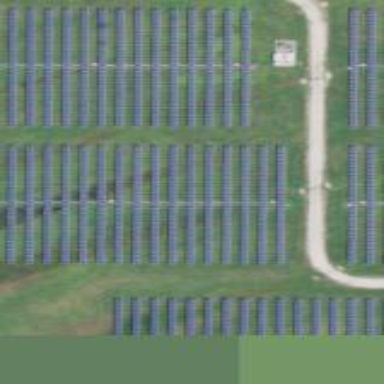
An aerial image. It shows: Solar power generator using photovoltaic method with solar photovoltaic panel types.